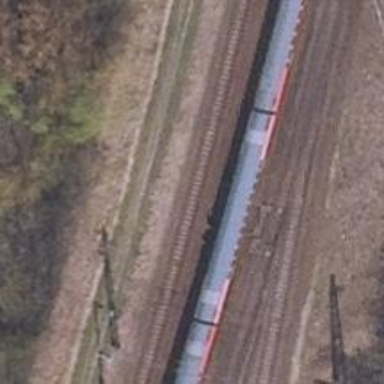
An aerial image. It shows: Railway signal.